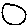
Label: moon